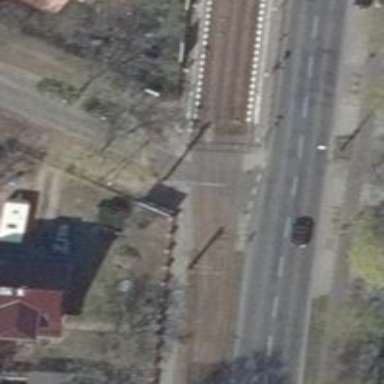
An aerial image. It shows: Tram level crossing on the railway.